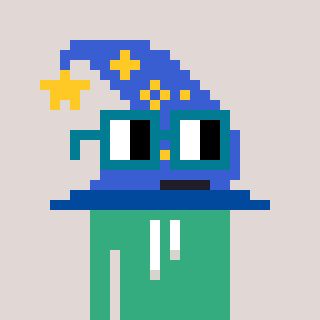
a pixel art character with square dark green glasses, a wizard hat-shaped head and a teal-colored body on a warm background